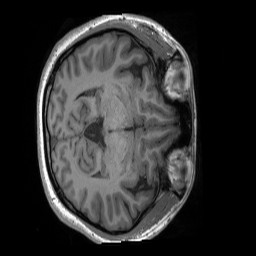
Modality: T1w
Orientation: axial
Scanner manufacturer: siemens
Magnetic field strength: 3 T
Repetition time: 2.4 s
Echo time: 0.00224 s